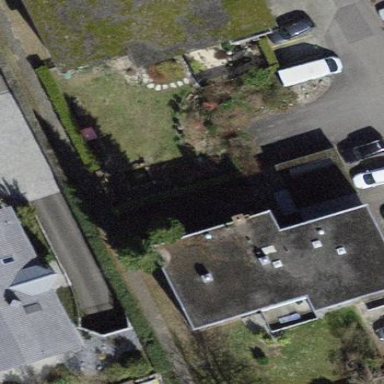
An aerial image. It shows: Flat-roofed building.